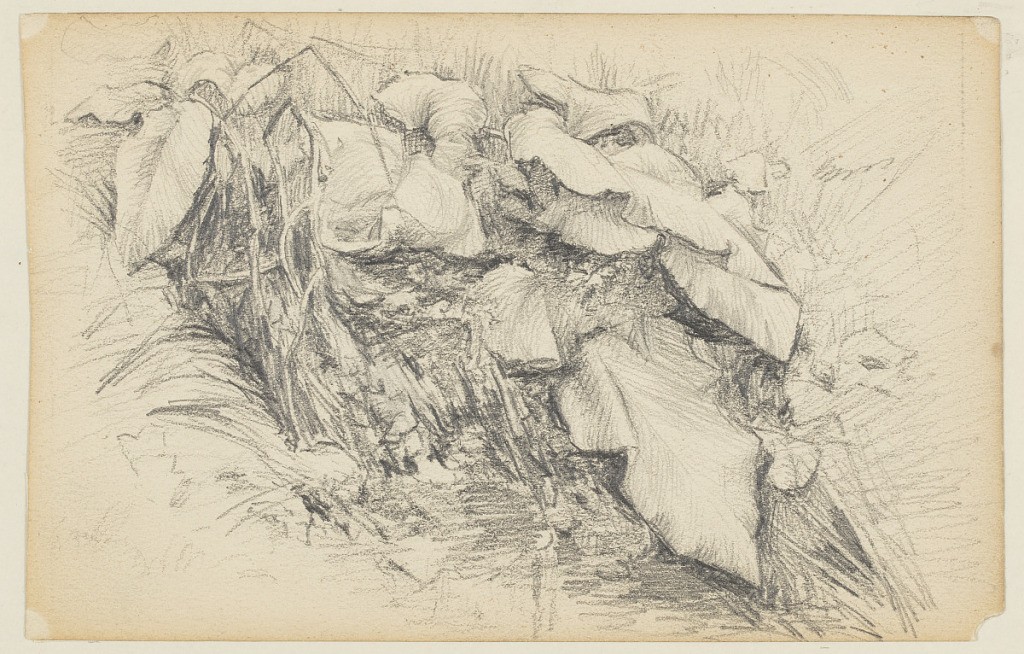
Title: Study of Grass and Plants
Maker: Walter Clark, American, 1848–1917
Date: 1884
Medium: Graphite on paper
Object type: Album page
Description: A low plant with big leaves at  the edge of water.